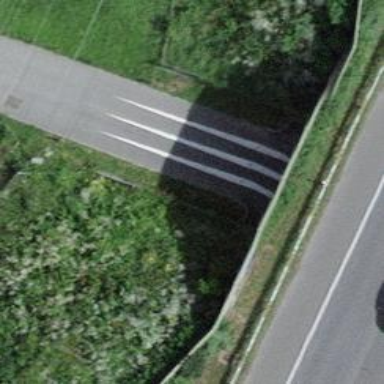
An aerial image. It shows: Cycle barrier.